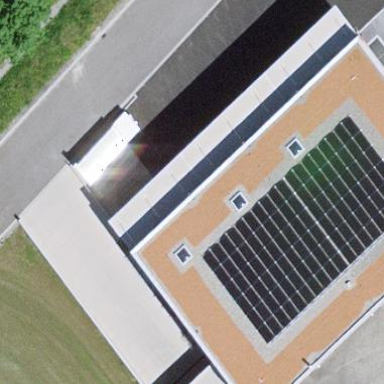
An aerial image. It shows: View of roof of building.